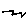
Label: zigzag